Question: I am having problems redering an grid in a a tab panel (Its made with Ext Designer.). the hierarchy is as follows ,
Viewport. -> tabPanel -> Panel -> Container -> Grid.
This is how its displayed now

Here is the code for viewport
'''
mainWindowUi = Ext.extend(Ext.Viewport, {
layout: 'border',
id: 'mainWindow',
initComponent: function() {
this.items = [
{
xtype: 'panel',
title: 'Navigation',
region: 'west',
width: 200,
frame: true,
split: true,
titleCollapse: true,
collapsible: true,
id: 'navigation',
items: [
{
flex: 1,
xtype: 'mytreepanel'
}
]
},
{
xtype: 'tabpanel',
layoutOnTabChange: true,
resizeTabs: true,
defaults: {
layout: 'fit',
autoScroll: true
},
region: 'center',
tpl: '',
id: 'mainTabPanel',
layoutConfig: {
deferredRender: true
}
}
];
mainWindowUi.superclass.initComponent.call(this);
}
});
'''
here is the code to create the tab.. (created from a nav panel programmatically)
'''
var currentTab = tabPanel.findById(node.id);
// If not yet created, create the tab
if (!currentTab){
currentTab = tabPanel.add({
title:node.id,
id:node.id,
closable:true,
items:[{
xtype: 'phasePanel',
layout: 'fit',
autoscroll: true,
}],
autoScroll:true,
});
}
// Activate tab
tabPanel.setActiveTab(currentTab);
'''
here is the code for the panel/container/grid
'''
PhasePanelUi = Ext.extend(Ext.Panel, {
frame: true,
layout: 'anchor',
autoScroll: true,
autoWidth: true,
defaults: '',
initComponent: function() {
this.items = [
{
xtype: 'container',
autoScroll: true,
layout: 'fit',
defaults: {
layout: 'fit',
autoScroll: true
},
id: 'gridHolder',
items: [
{
xtype: 'grid',
title: 'Current Phases',
store: 'PhaseStore',
autoDestroy: false,
viewConfig: '',
deferRowRender: false,
autoLoad: '',
ref: '../phaseGrid',
id: 'phaseGrid',
columns: [
{
xtype: 'gridcolumn',
header: 'Name',
dataIndex: 'name',
sortable: true,
width: 200
},
{
xtype: 'gridcolumn',
header: 'Estate',
dataIndex: 'estate_name',
sortable: true,
width: 500
}
]
}
]
}
];
PhasePanelUi.superclass.initComponent.call(this);
}
});
'''
i have tried all sorts of combinations. but just cant get the grid to render correctly any sort of assistance will be appreciated.
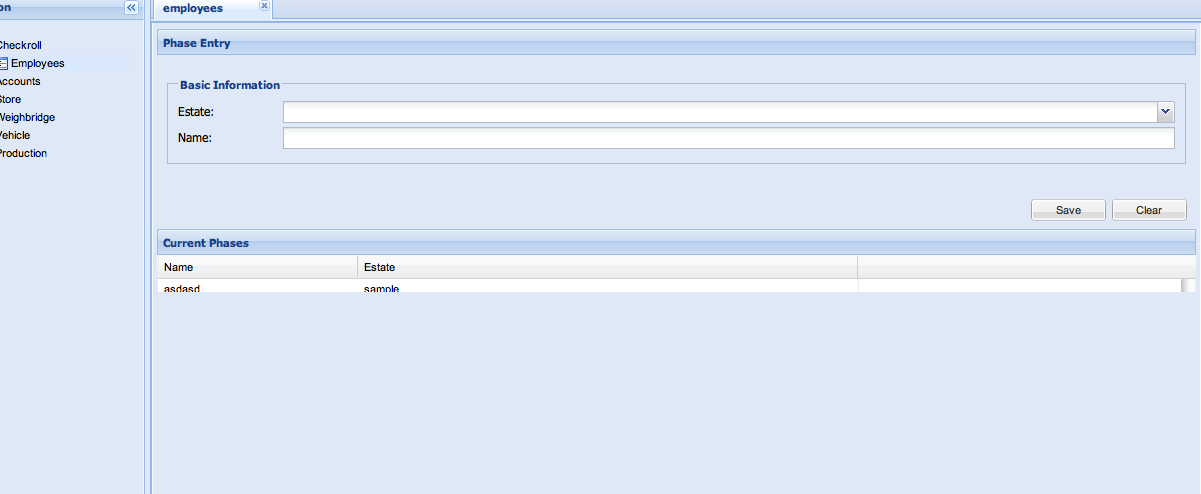
Answer: i seem to have solved the issue.
i removed the layout bit completely from the dynamic tab. i guess now it just picks the layout from the defaults. (still peculiar behavior :S)